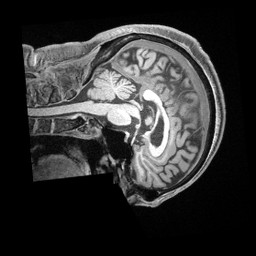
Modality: T1w
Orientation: sagittal
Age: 71
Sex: male
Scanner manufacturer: siemens
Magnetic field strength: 3 T
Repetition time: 2.5 s
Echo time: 0.00222 s